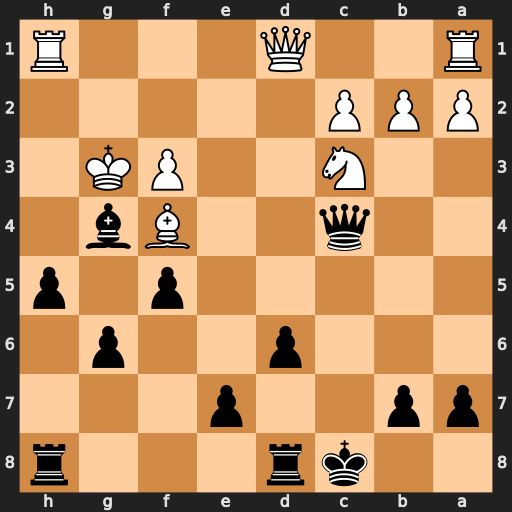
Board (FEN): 2kr3r/pp2p3/3p2p1/5p1p/2q2Bb1/2N2PK1/PPP5/R2Q3R
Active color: b
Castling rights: -
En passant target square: -
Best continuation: h4+ Kf2 Qxf4